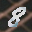
Label: 8